Field crop: tomato
Growth stage: 2
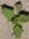
Species: solanum